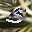
Label: 5